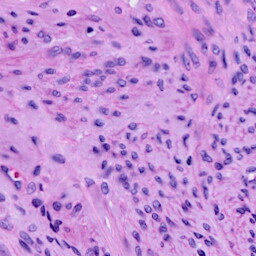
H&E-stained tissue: Cervix